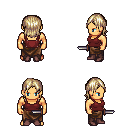
a pixel art fantasy rpg character, male body template, human, tanned skin, maroon pirate shirt, robe skirt, white blonde long bangs hairstyle, maroon shoes, dagger, four views (front, back, left, right), 2x2 character sprite sheet, small pixel art, hard edges, no anti-aliasing